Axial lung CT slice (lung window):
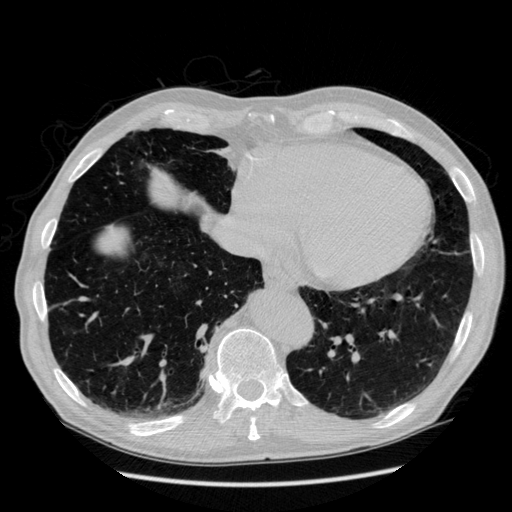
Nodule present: no